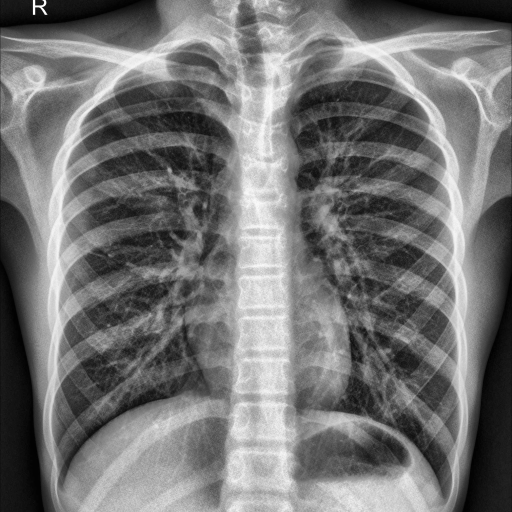
Finding: NORMAL